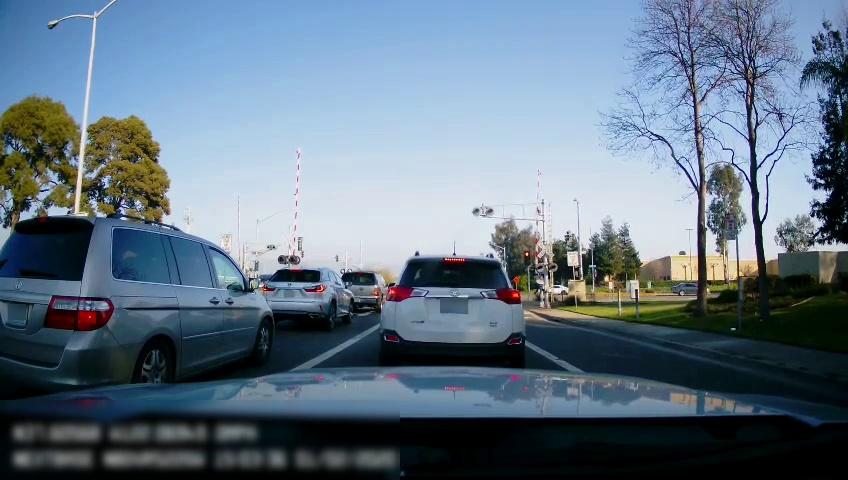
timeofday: Day
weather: Sunny
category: Drivable Space
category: Drivable Space
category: Vehicles | Car
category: Vehicles | Car
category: Vehicles | SUV
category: Vehicles | SUV
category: Vehicles | Van
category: Vehicles | SUV
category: Lanes | Current Lane
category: Lanes | Current Lane
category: Traffic | Signs
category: Traffic | Lights
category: Traffic | Lights
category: Traffic | Lights
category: Traffic | Lights
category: Traffic | Signs
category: Traffic | Lights
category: Traffic | Signs